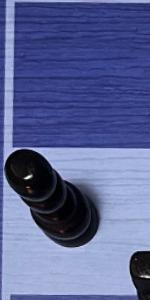
Label: Pawn_Black